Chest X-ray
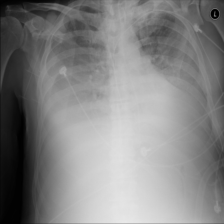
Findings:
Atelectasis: negative
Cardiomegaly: negative
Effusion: positive
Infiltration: negative
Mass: negative
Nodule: negative
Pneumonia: negative
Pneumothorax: negative
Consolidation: negative
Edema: negative
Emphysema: negative
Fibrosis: negative
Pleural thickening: negative
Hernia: negative